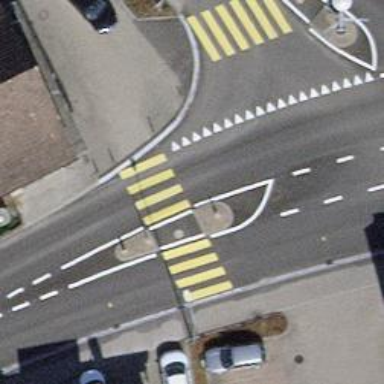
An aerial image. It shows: Marked road crossing with pedestrian island.